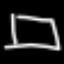
Label: square